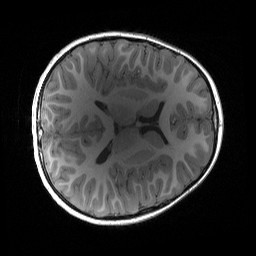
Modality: T1w
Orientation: axial
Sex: male
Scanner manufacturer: siemens
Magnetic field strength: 3 T
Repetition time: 1.9 s
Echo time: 0.00243 s